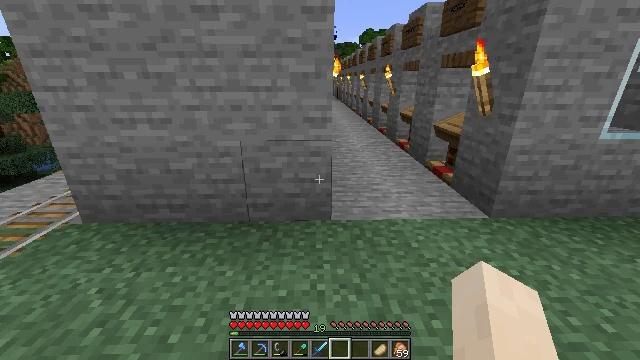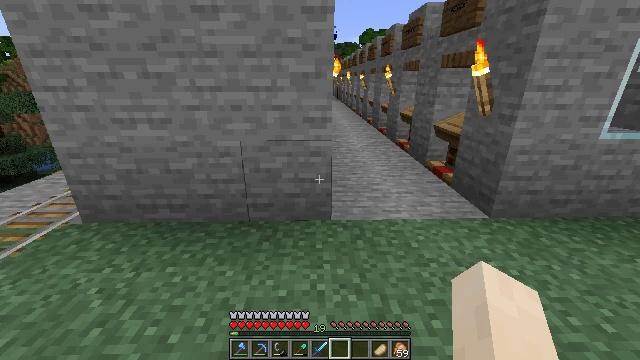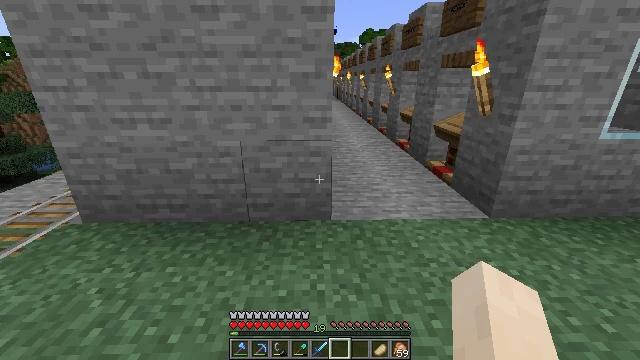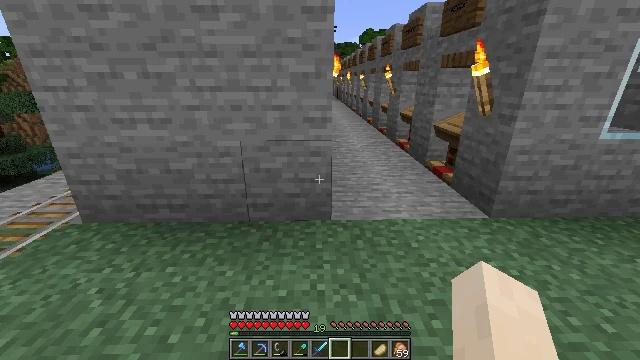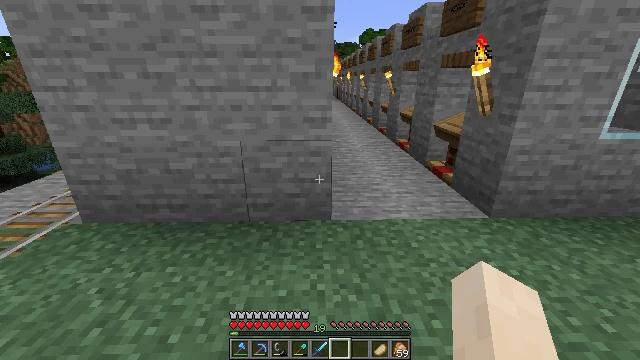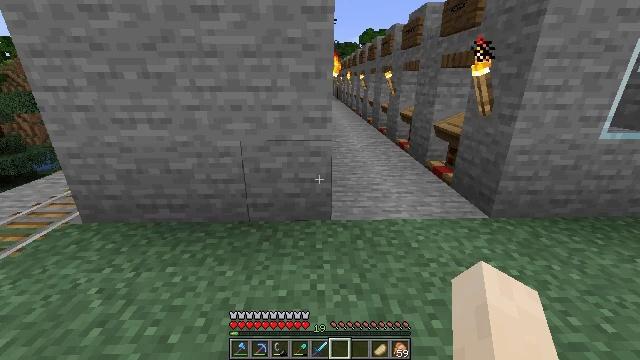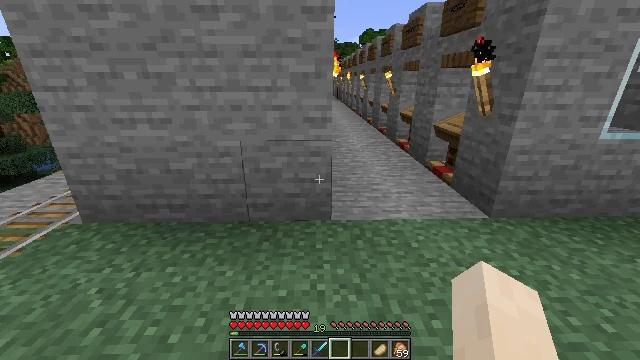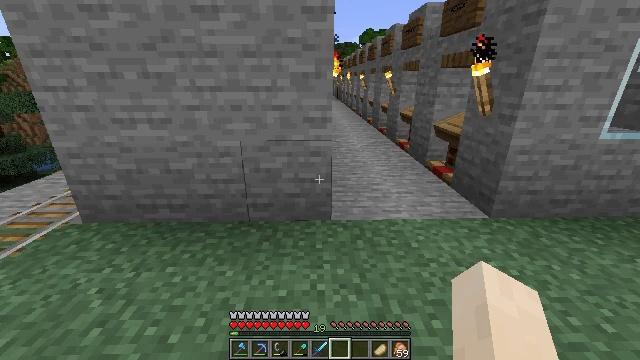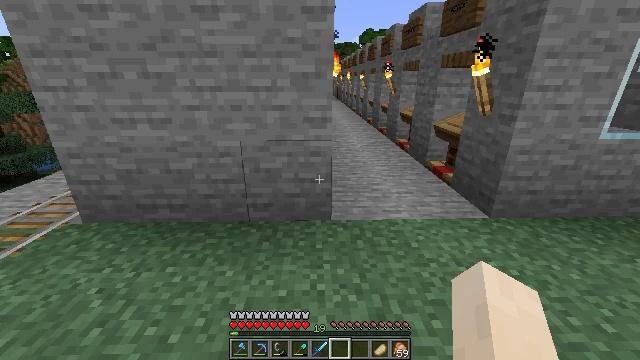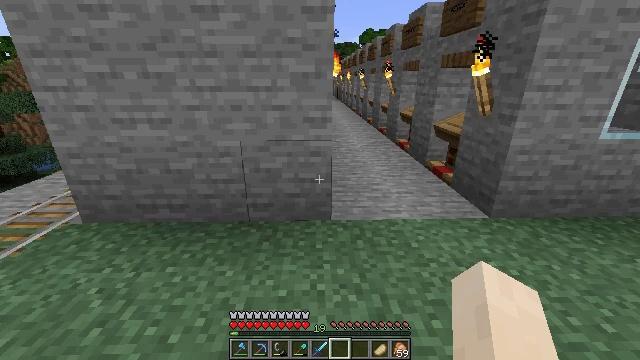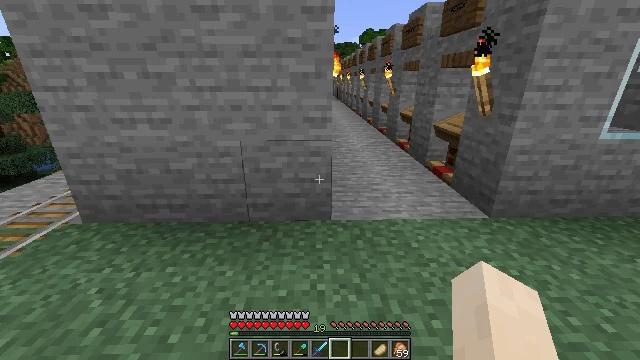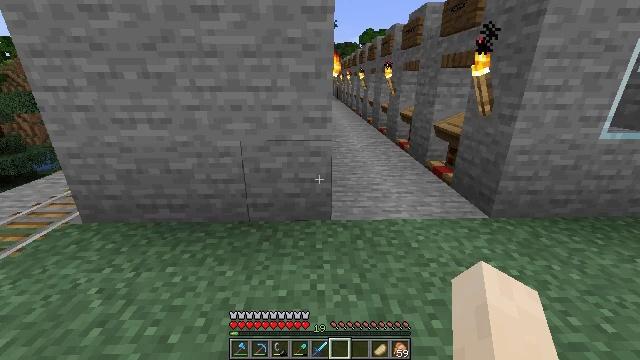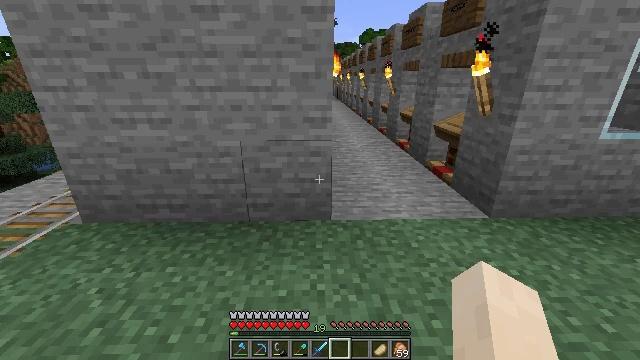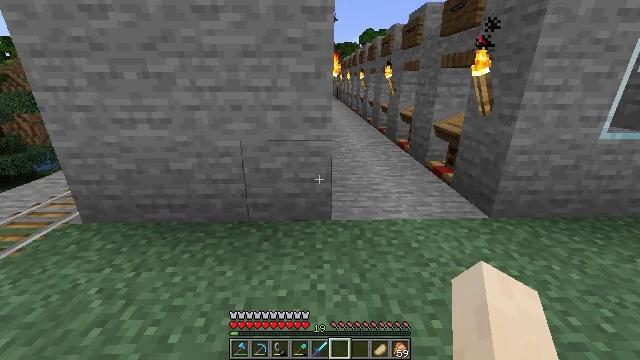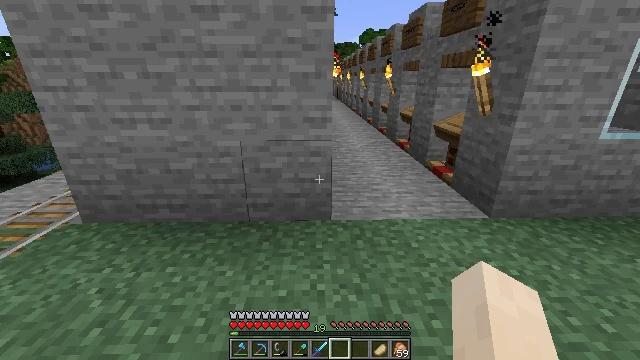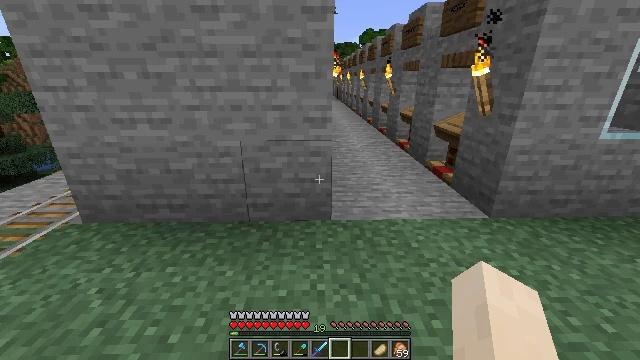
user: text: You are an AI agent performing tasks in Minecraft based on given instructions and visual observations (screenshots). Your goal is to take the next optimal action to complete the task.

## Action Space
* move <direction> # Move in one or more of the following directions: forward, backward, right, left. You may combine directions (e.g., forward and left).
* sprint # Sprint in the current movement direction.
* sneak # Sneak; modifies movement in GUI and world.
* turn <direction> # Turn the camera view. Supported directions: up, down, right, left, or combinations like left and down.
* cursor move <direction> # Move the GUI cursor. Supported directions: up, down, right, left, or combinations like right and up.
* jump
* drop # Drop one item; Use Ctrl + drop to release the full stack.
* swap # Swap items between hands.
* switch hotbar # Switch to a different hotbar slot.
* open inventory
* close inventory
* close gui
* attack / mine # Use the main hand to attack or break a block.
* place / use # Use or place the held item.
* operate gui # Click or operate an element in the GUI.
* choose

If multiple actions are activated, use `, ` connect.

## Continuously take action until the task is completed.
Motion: motion action
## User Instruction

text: Make a smooth stone slab using the crafting table.
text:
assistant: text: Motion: no_op
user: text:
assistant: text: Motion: no_op
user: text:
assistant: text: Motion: no_op
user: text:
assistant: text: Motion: no_op
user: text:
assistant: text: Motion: no_op
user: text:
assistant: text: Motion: no_op
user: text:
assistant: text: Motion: no_op
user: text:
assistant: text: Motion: no_op
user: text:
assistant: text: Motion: no_op
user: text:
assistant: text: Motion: no_op
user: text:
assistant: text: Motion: no_op
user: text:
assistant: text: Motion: no_op
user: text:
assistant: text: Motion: no_op
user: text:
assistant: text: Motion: no_op
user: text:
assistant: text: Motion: no_op
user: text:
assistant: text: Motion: no_op
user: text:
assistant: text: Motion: no_op
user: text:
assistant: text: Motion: no_op
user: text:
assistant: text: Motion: no_op
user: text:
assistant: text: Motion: no_op
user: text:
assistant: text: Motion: no_op
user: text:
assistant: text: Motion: no_op
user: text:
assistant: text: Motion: no_op
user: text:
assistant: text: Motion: no_op
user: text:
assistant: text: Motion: no_op
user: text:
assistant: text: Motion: no_op
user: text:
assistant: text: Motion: no_op
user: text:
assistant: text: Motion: no_op
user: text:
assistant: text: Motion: no_op
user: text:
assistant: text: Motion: no_op